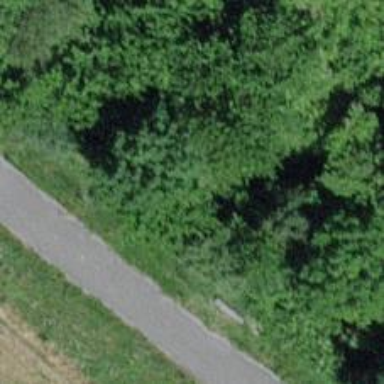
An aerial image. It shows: Brown bench.